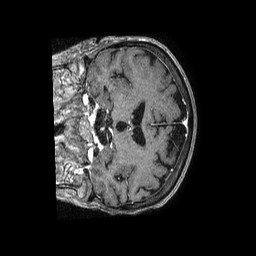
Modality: T1w
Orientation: coronal
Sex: female
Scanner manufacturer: philips
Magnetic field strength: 1.5 T
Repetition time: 0.007732 s
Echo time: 0.003524 s